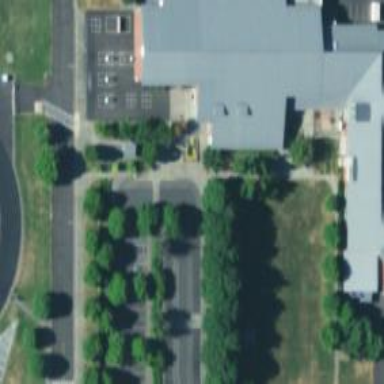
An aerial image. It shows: Parking space.